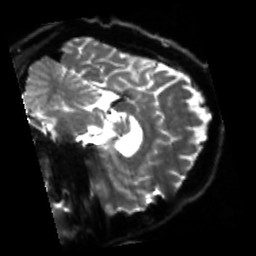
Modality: sbref
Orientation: sagittal
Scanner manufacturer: siemens
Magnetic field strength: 3 T
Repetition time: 4 s
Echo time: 0.0594 s